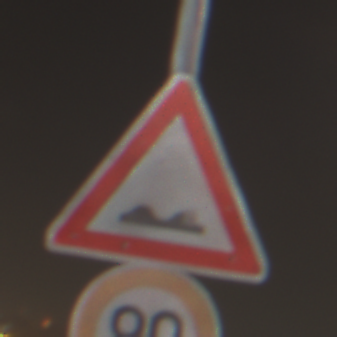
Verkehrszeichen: UnebeneFahrbahn
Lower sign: Geschwindigkeit90
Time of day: Night
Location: Outdoor (Urban)
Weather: PartlyCloudy
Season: NotSpecified
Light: Artificial